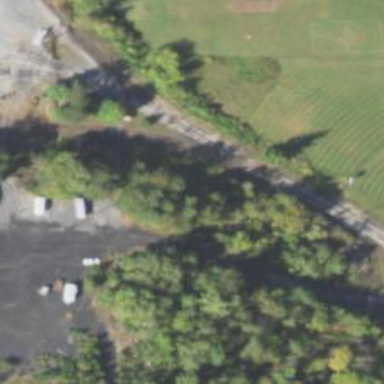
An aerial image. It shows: Preserved rail spur service.